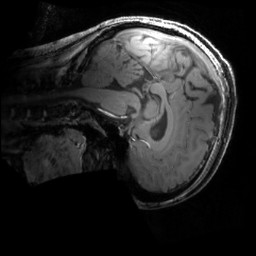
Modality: MP2RAGE
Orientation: sagittal
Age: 21
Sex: female
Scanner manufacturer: siemens
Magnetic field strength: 6.98 T
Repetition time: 6 s
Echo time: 0.00283 s